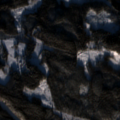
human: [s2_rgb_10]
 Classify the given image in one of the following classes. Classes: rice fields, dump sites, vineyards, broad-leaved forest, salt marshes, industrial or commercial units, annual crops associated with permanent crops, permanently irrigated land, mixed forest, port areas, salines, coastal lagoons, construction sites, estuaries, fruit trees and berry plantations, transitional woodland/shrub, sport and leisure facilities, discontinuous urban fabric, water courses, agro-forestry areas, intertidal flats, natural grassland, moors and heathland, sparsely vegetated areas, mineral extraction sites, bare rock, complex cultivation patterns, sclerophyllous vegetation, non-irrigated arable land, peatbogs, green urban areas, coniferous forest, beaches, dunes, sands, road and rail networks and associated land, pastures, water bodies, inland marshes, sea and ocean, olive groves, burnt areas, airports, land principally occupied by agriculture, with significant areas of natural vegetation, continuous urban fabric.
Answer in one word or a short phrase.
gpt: coniferous forest, mixed forest, transitional woodland/shrub